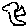
Label: bird